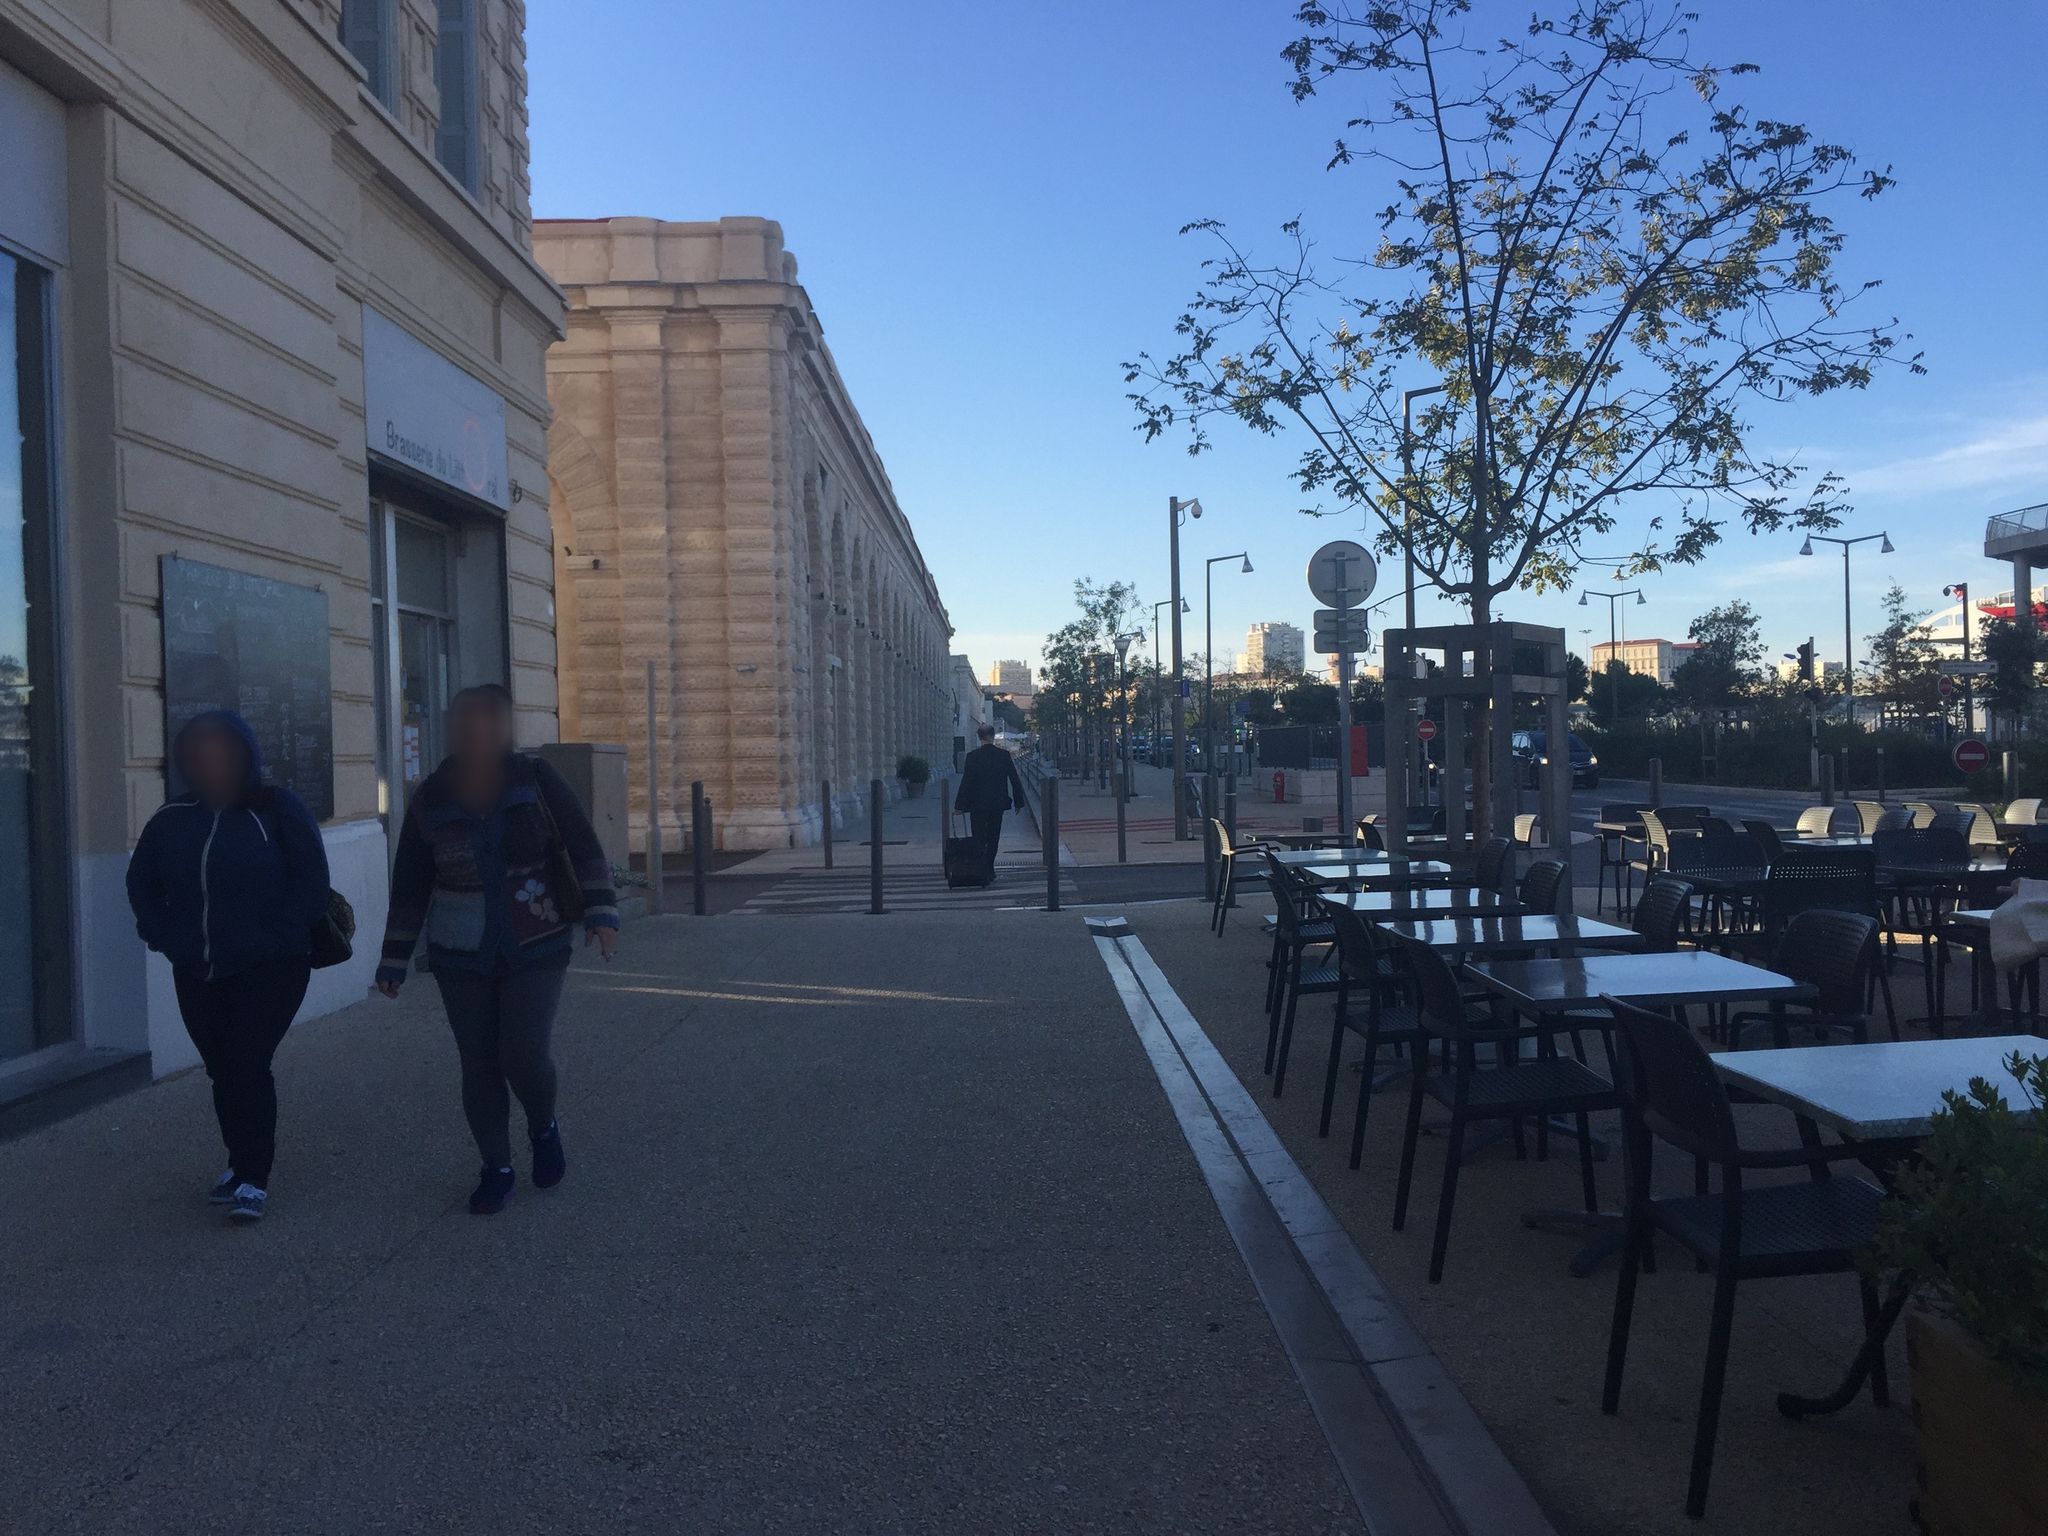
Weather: clear
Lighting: dusk/dawn
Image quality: good
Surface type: walking surface
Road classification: footway
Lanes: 2
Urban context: urban centre
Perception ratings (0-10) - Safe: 5.49, Lively: 9.54, Beautiful: 8.47, Boring: 7.17, Depressing: 2.3, Wealthy: 8.63